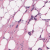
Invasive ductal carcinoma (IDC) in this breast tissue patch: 1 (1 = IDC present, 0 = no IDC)